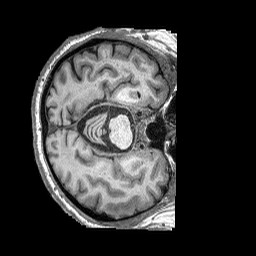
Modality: T1w
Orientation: axial
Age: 57
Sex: male
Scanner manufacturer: siemens
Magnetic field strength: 3 T
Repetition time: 2.53 s
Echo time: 0.00144 s